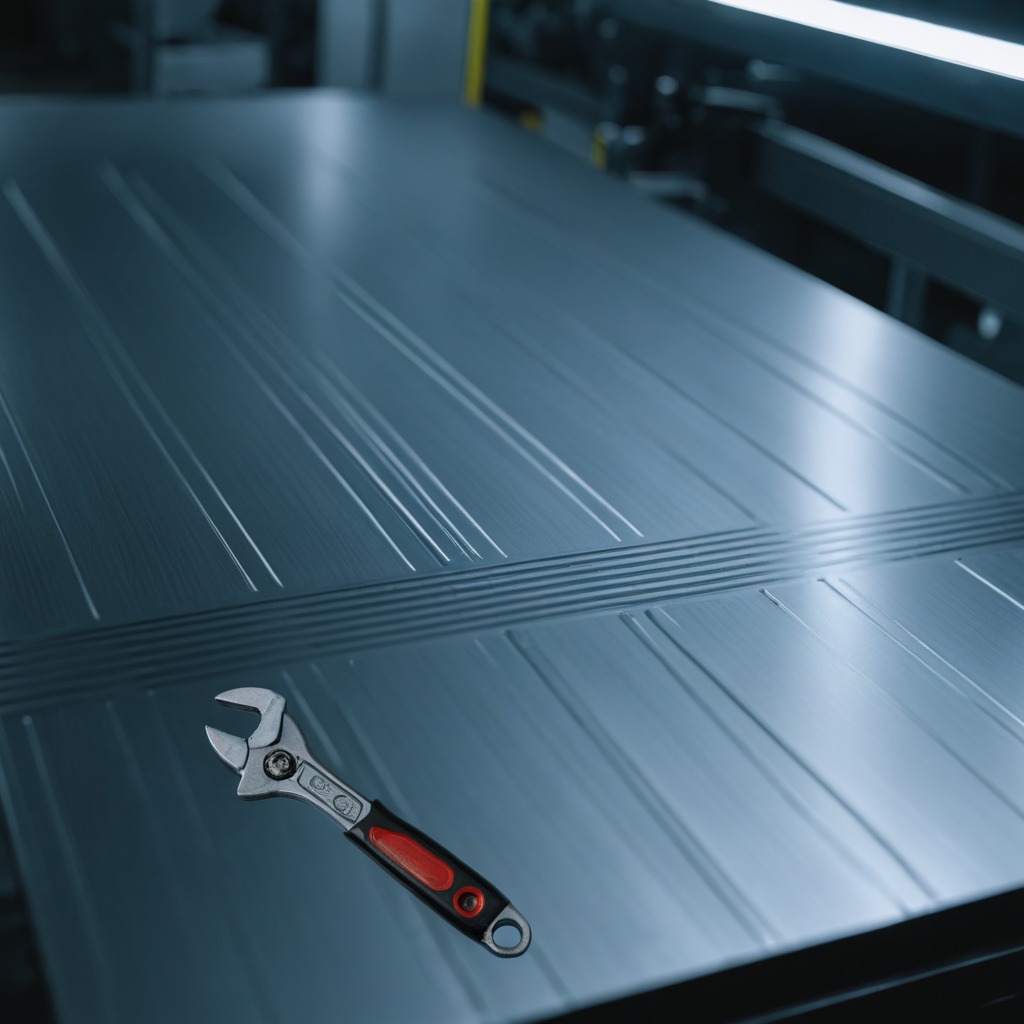
An wrench lies on the metal table in a machine shop under fluorescent lights.